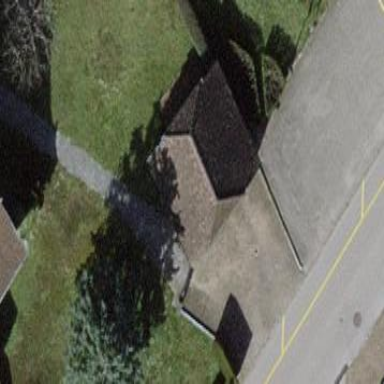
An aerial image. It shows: Garage building.